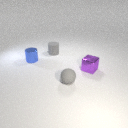
small gray rubber cylinder behind small blue metal cylinder